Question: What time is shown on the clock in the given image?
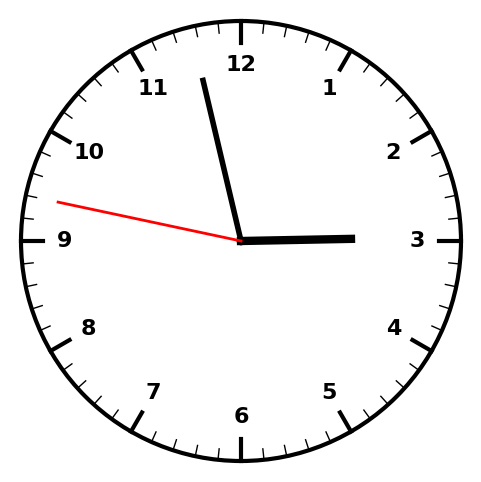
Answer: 02:57:47